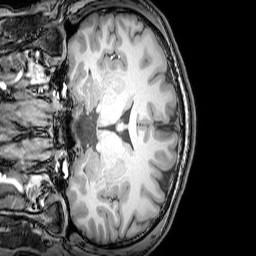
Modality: T1w
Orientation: coronal
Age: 25
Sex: male
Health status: healthy
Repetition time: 0.081 s
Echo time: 0.037 s